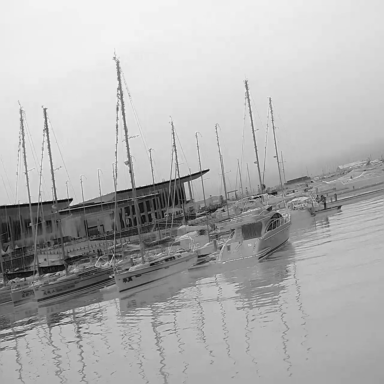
There are six objects shown in the infrared image, including three sailboats, and three canoes.